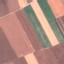
Land use / land cover class: AnnualCrop